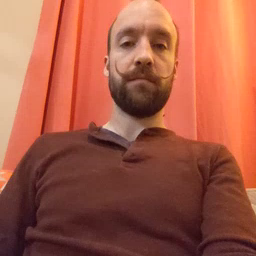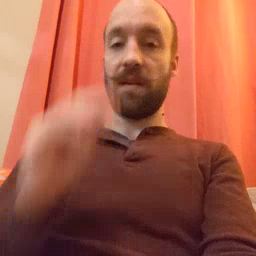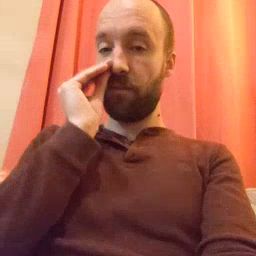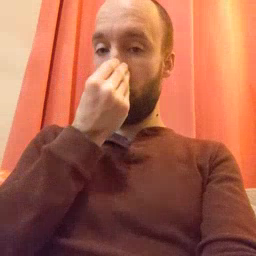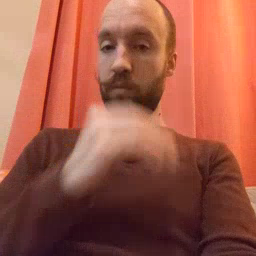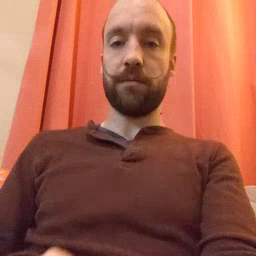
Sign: flower